Question: Using the following data frame I aim to stack all x values by group using geom_bar or geom_col and fill them by subgroup.
'''
dat <- data.frame(group = c(rep("H", 4), rep("T",4)), subgroup = rep(c("A", "B", "C", "D"), 2),
x = c(100, 10, 80, 50, 40, 50, 80, 70),
y = c(20, 5, 50, 20, 20, 10, 40, 50))
'''
But I also want to fill each stacked x value with their corresponding y value. However when I use the following code I get the following bar plot.
'''
dat %>%
ggplot(aes(x = group, y = x, fill = subgroup)) +
geom_col(alpha = .5) +
geom_col(aes(x = group, y = y, fill = subgroup), alpha = 1)
'''

Can anyone help me to fill a fraction of each subgroup with the y values please? All I have been able to get is an overlapped stack of y values, but not mapped to each color.
I have tried grouping the values and adding a key. however I am stuck with the previous plot
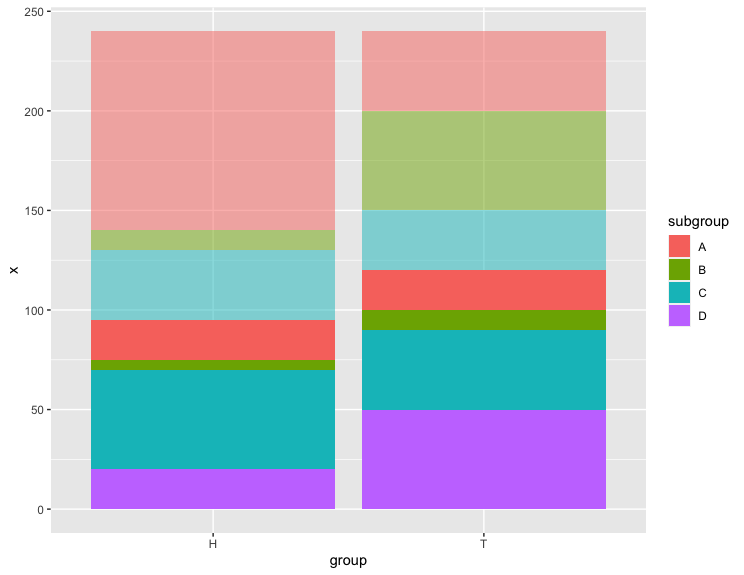
Answer: You will need to use geom_rect for this.
If I may put in my 2 cents worth: The result is a fairly clattered visual. I think there might be other options out there to show your fractions. I think my favoured way would to use facets. This is not only making the fraction idea much clearer, and way more intuitive, but is also way simpler to code. See below
'''
library(tidyverse)
dat <- data.frame(group = c(rep("H", 4), rep("T",4)), subgroup = rep(c("A", "B", "C", "D"), 2),
x = c(100, 10, 80, 50, 40, 50, 80, 70),
y = c(20, 5, 50, 20, 20, 10, 40, 50))
## width for rects
w <- .45
dat %>%
## because it is stacking in reverse alphbetic order
arrange(group, desc(subgroup)) %>%
group_by(group) %>%
mutate(frac_ymin = lag(cumsum(x), default = 0),
frac_ymax = frac_ymin + y,
## group needs to be numeric for geom_rect
group = as.integer(factor(group, levels = c("H", "T")))) %>%
ggplot(aes(x = group, y = x, fill = subgroup)) +
geom_col(alpha = .5) +
## now use geom_rect instead
geom_rect(aes(xmin = group - w, xmax = group + w,
ymin = frac_ymin, ymax = frac_ymax,
fill = subgroup), alpha = 1)
'''

## Suggestion to use facets instead
'''
library(tidyverse)
dat <- data.frame(group = c(rep("H", 4), rep("T",4)), subgroup = rep(c("A", "B", "C", "D"), 2),
x = c(100, 10, 80, 50, 40, 50, 80, 70),
y = c(20, 5, 50, 20, 20, 10, 40, 50))
## you can use your old code, just add a facet!
dat %>%
ggplot(aes(x = group, y = x, fill = subgroup)) +
geom_col(alpha = .5) +
geom_col(aes(x = group, y = y, fill = subgroup), alpha = 1) +
facet_wrap(~subgroup)
'''